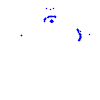
Particle: proton